Interaction volume radius: 5 \u00c5
Interaction volume height: 10 \u00c5
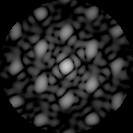
Disorder parameter: 0.2804